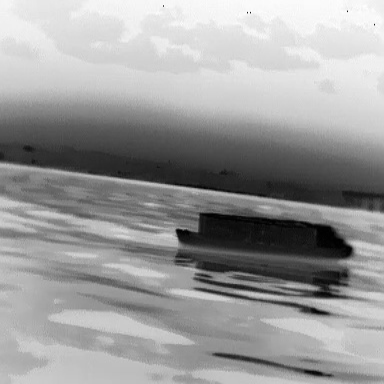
There is a fishing_boat in the infrared image.